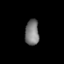
Tissue: prostate
Cell type: T cells
Senescence score: 0.3501
Nuclear area (px): 352
Mean DAPI intensity: 121.369